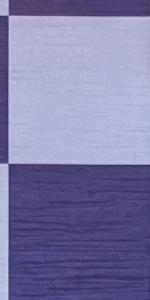
Label: Empty